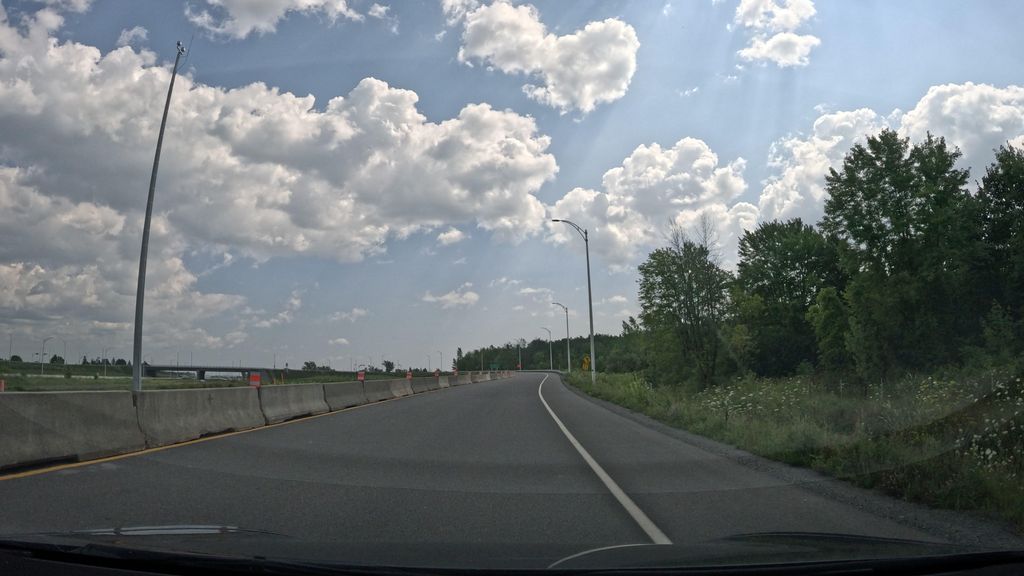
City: montreal